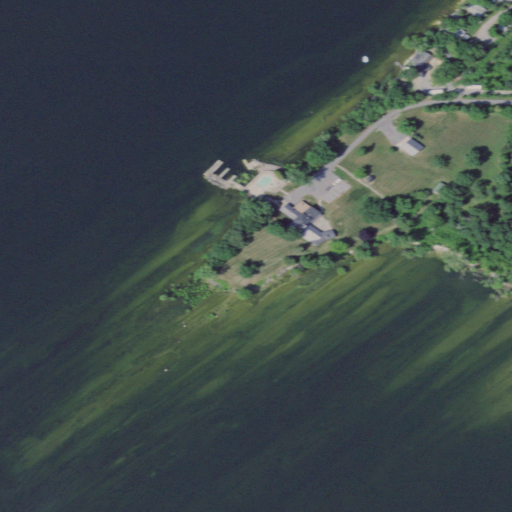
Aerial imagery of cape in New York named Independence Point containing open water, pasture, low intensity development, barren land, open development, medium intensity development, woody wetlands, deciduous forest, and shrub